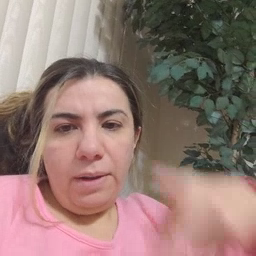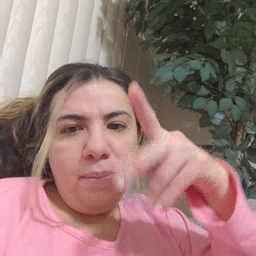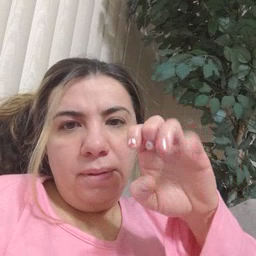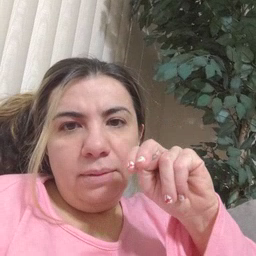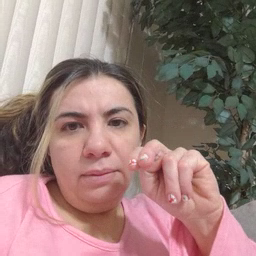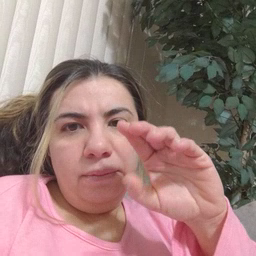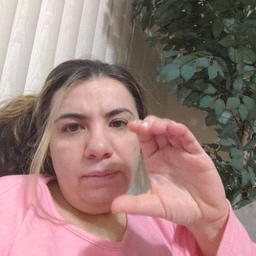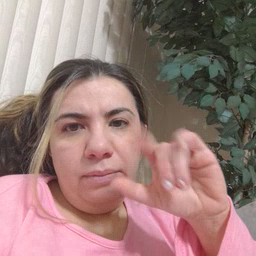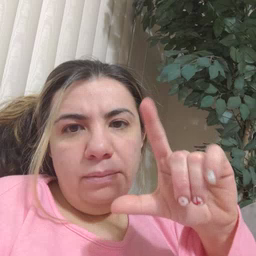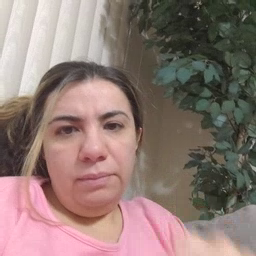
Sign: pencil